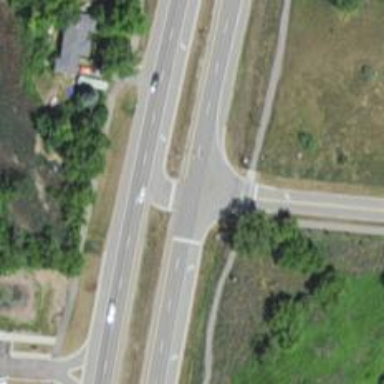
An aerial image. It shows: Primary highway.